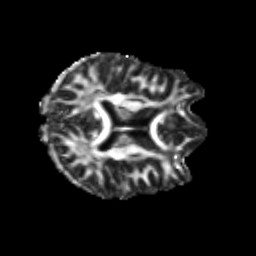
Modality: FA
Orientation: axial
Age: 29
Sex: male
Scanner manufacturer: siemens
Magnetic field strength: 3 T
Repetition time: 3.5 s
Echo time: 0.113 s